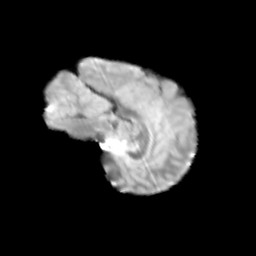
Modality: T2w
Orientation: sagittal
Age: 12
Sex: female
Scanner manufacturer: siemens
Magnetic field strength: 3 T
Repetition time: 3.8 s
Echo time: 0.07 s